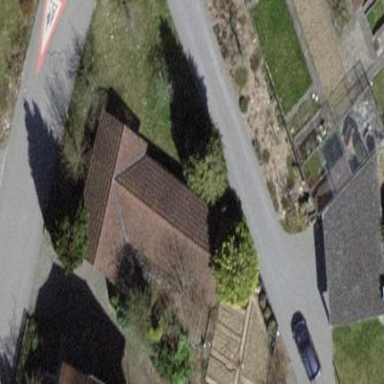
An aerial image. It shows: Building with tiled roof.